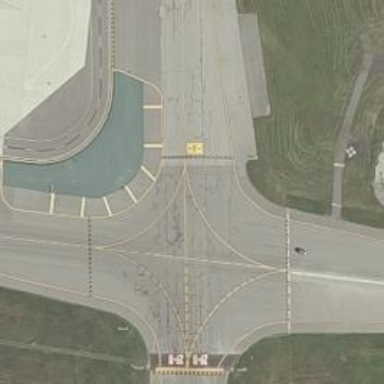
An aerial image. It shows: Image of taxiway at airport.